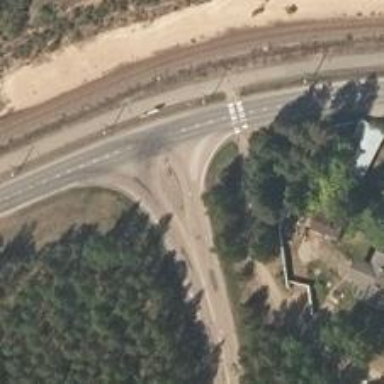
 classified as tertiary in terms of functionality."